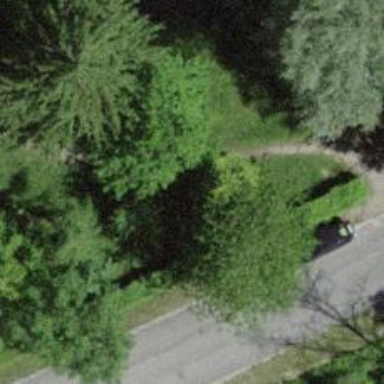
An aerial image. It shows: Thuja tree with broadleaved.